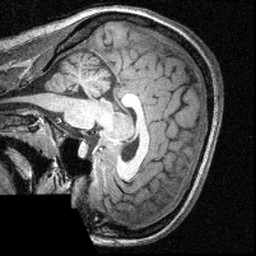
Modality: T1w
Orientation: sagittal
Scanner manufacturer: siemens
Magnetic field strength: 3 T
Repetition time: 1.57 s
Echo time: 0.00304 s